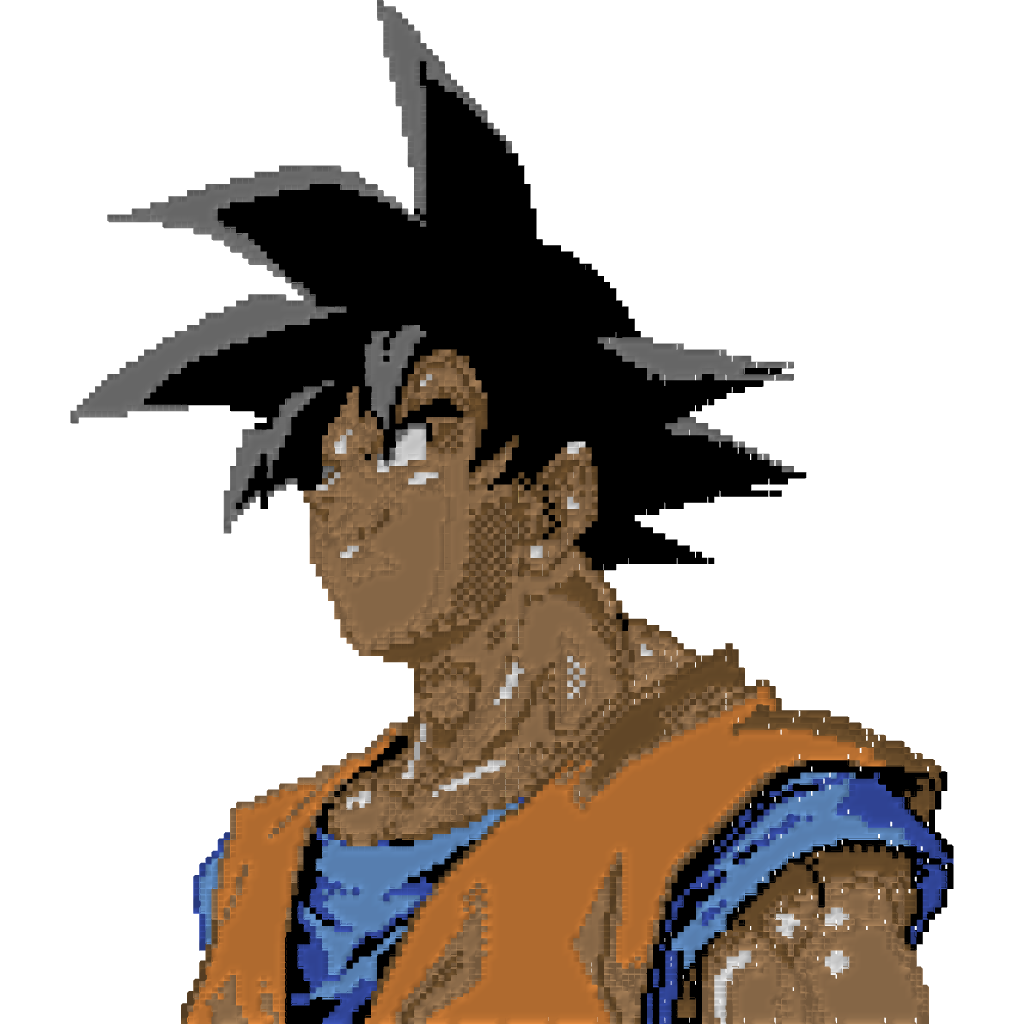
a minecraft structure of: Kakaroto - Goku high quality